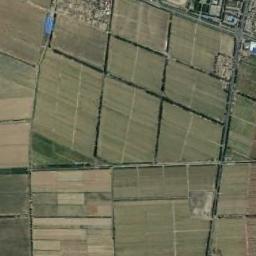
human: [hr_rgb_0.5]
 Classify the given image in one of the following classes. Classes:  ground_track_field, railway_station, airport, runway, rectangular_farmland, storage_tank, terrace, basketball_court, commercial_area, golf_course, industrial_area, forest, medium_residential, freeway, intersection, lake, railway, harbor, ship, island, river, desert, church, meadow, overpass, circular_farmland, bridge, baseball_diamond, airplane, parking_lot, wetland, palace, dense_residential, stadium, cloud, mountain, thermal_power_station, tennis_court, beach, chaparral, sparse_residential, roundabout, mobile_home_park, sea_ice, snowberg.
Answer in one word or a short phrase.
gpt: rectangular_farmland